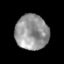
Tissue: prostate
Cell type: T cells
Senescence score: 0.2411
Nuclear area (px): 1136
Mean DAPI intensity: 149.639